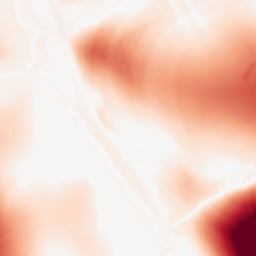
Category: morphological
Decomposition family: morphological
Decomposition parameters: operation: opening
size: 100
Upsampling method: linear_exact
Upsampling parameters: scale: 4
Upsampling scale: 4